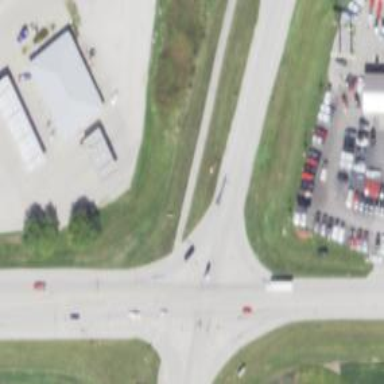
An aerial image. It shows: Stop road.